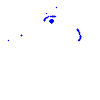
Particle: proton